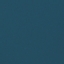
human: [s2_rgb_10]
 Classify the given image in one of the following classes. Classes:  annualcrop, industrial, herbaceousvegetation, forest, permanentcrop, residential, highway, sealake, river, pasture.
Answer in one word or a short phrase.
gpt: SeaLake